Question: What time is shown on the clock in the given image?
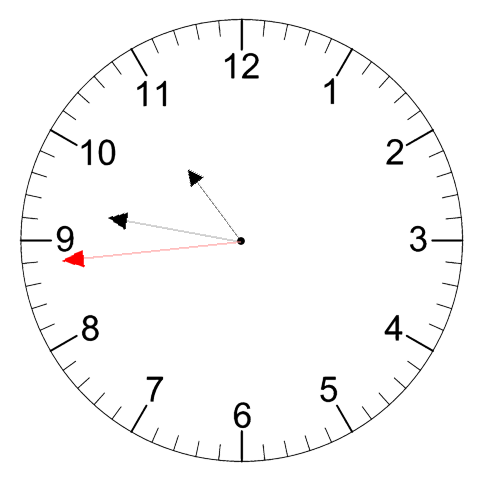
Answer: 10:46:44